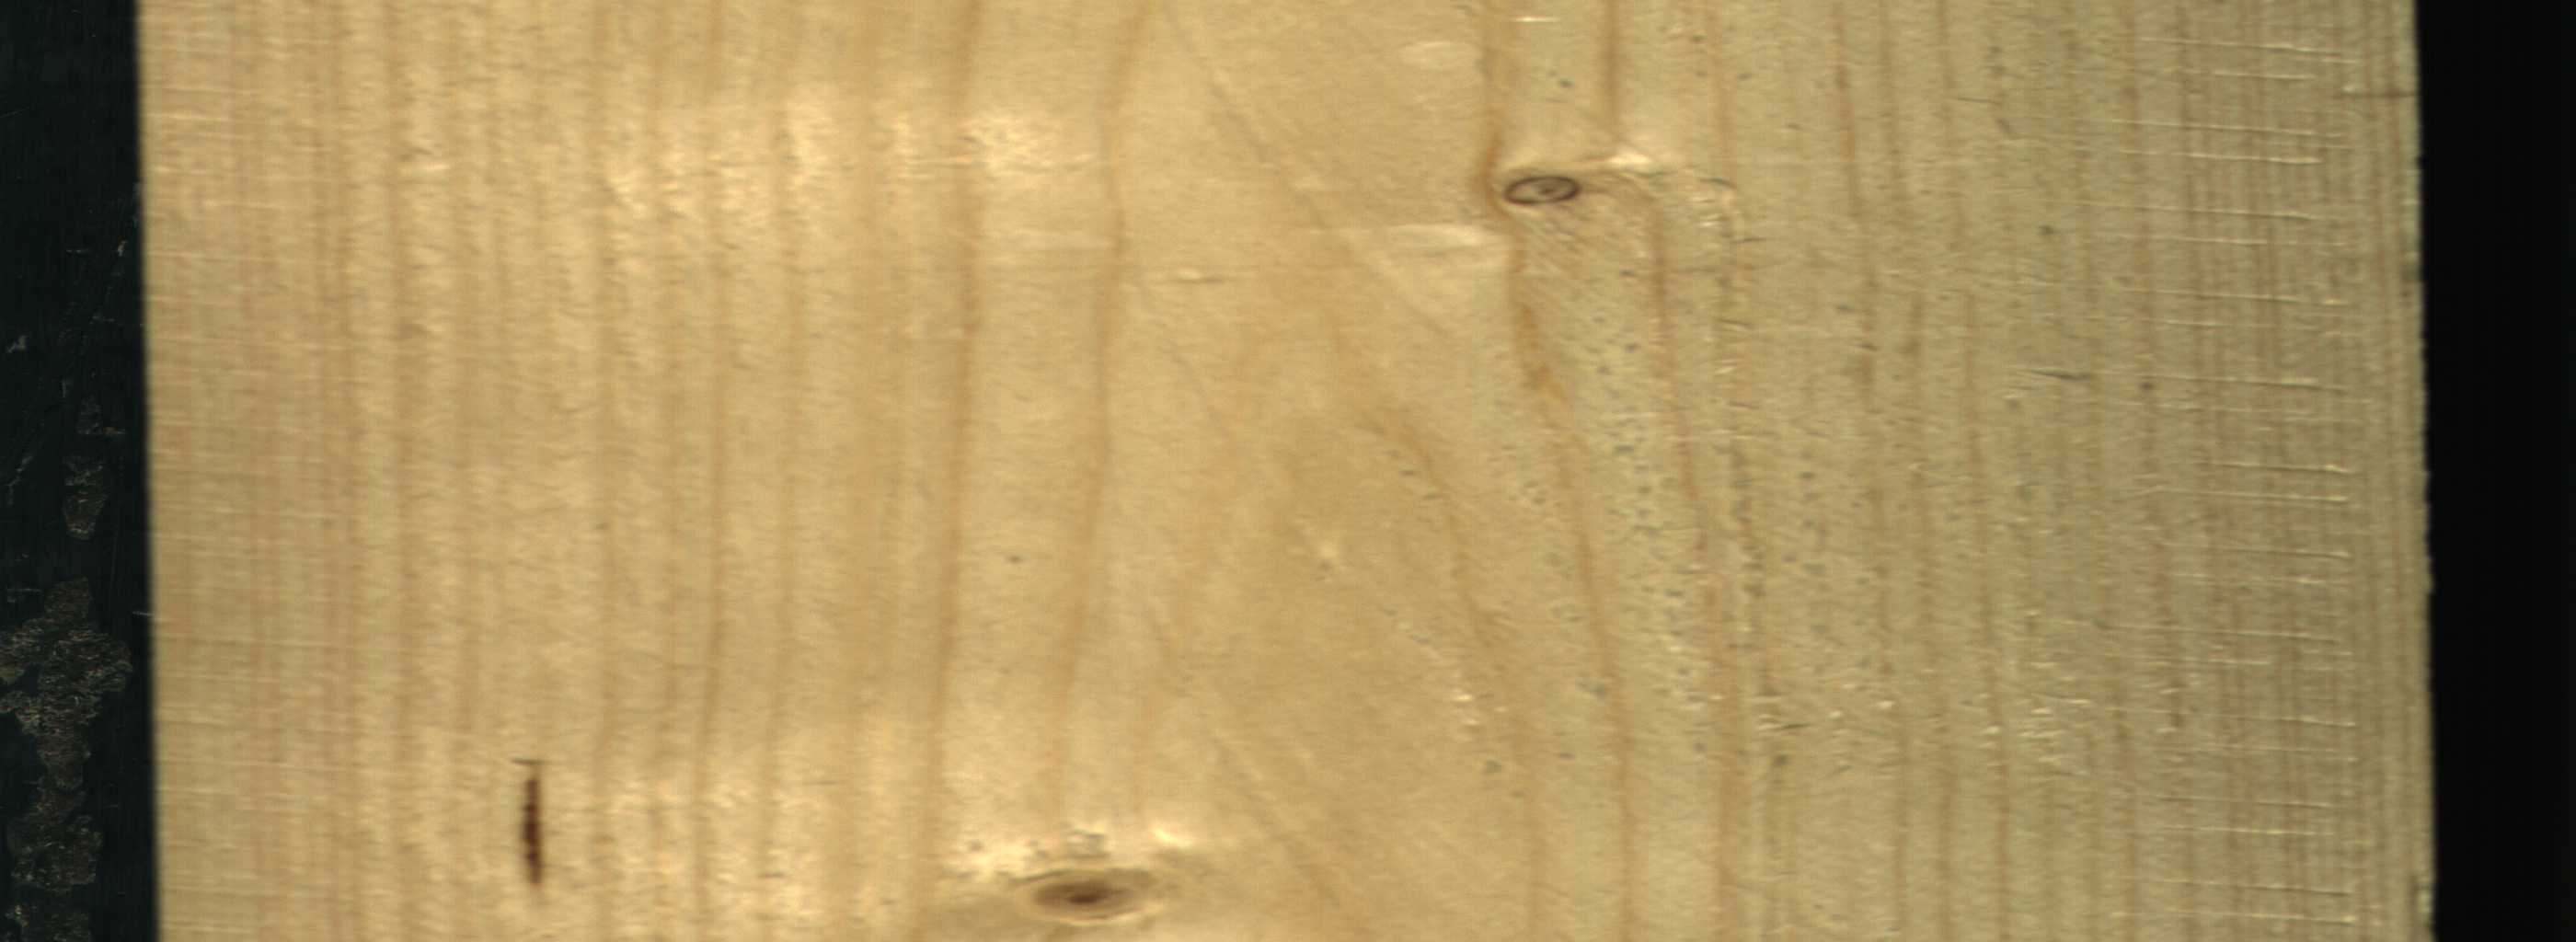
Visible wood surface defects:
resin
Live_Knot
Live_Knot